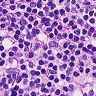
Metastatic tissue present: no